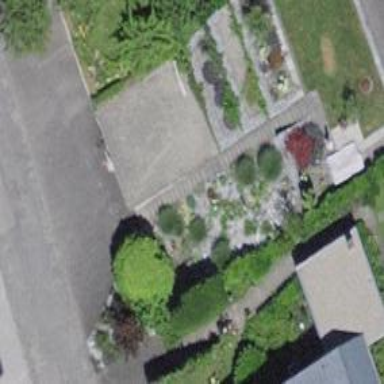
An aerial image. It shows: Garage.